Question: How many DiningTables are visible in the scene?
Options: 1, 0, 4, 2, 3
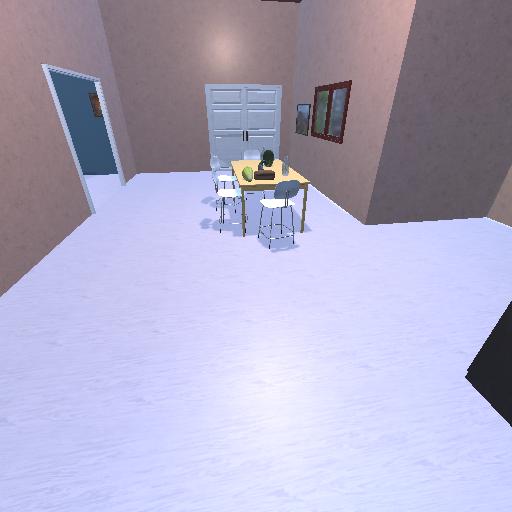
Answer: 1